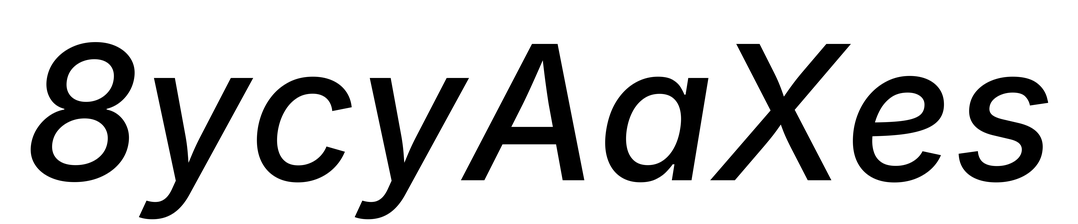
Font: Inter-Italic_Medium_Italic